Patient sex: F
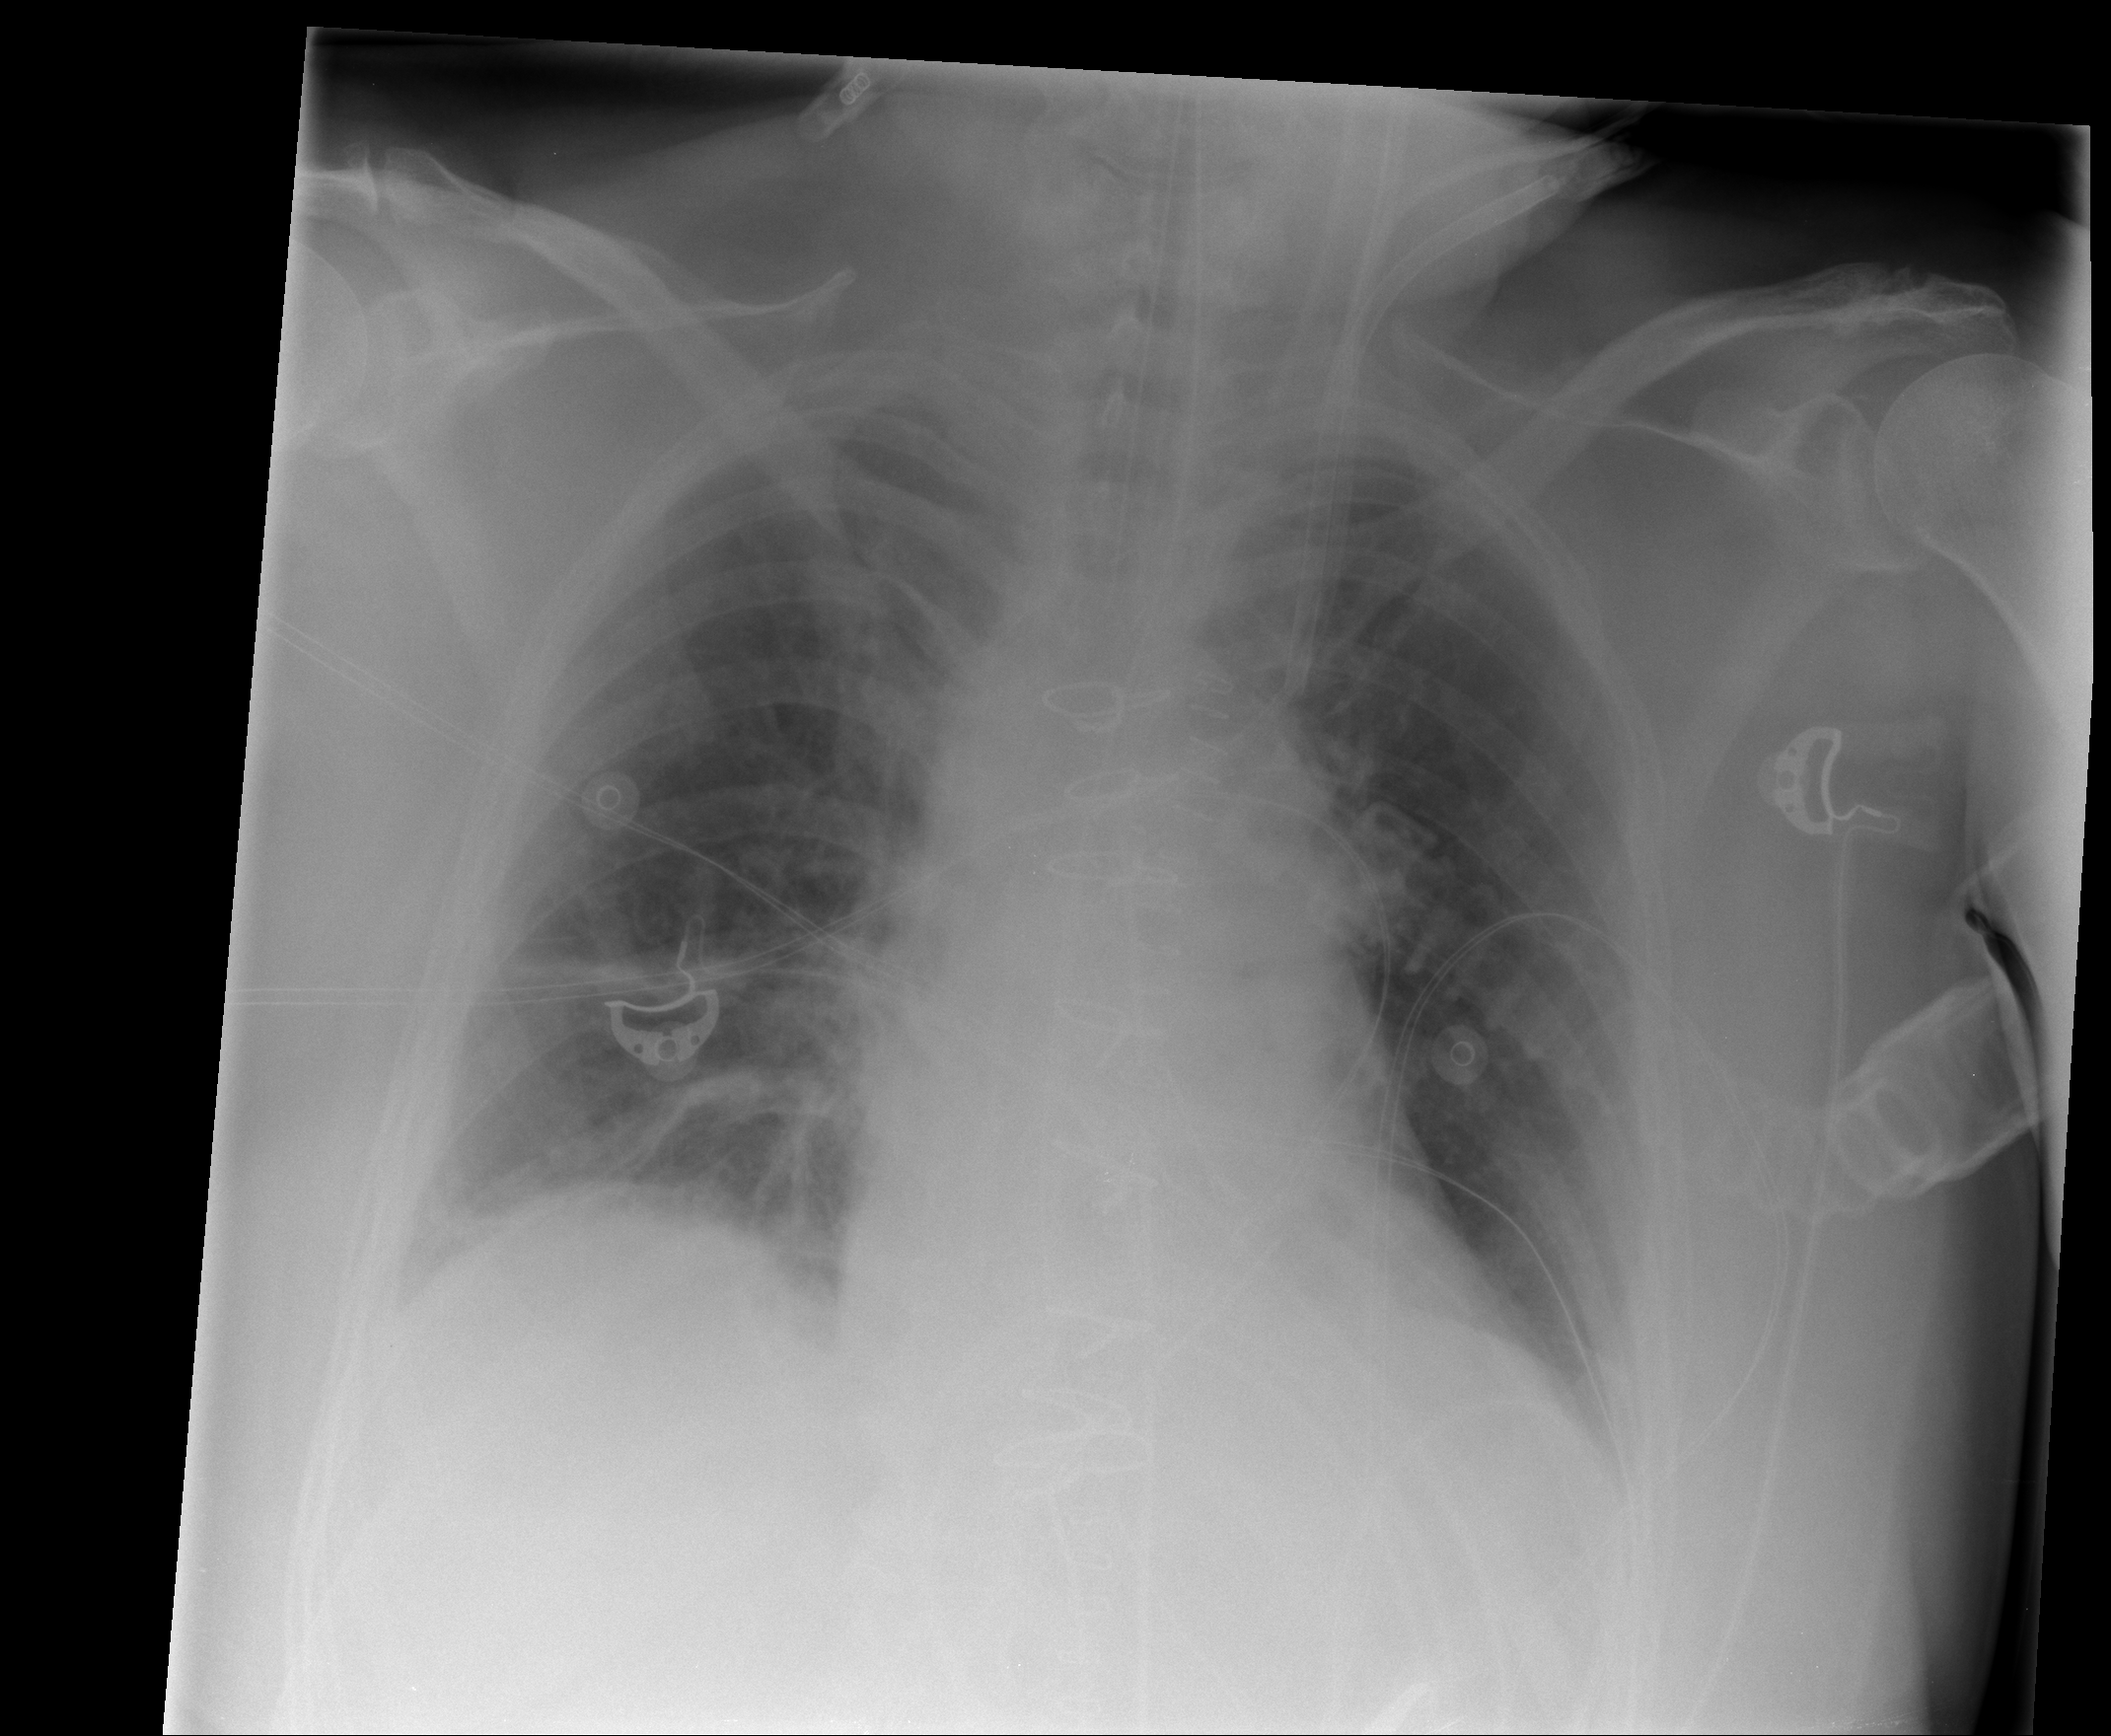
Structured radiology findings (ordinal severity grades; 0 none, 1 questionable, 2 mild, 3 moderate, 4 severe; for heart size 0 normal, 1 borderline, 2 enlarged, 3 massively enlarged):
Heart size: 0
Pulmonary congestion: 2
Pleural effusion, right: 1
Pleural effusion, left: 1
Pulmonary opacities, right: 1
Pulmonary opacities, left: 1
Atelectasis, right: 2
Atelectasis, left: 2